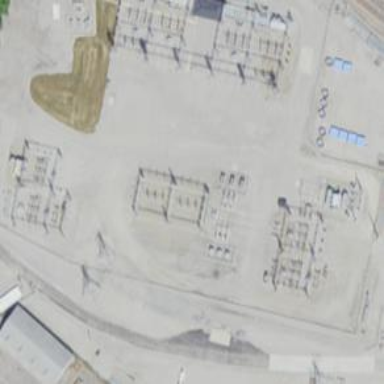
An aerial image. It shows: Switch used for power control.